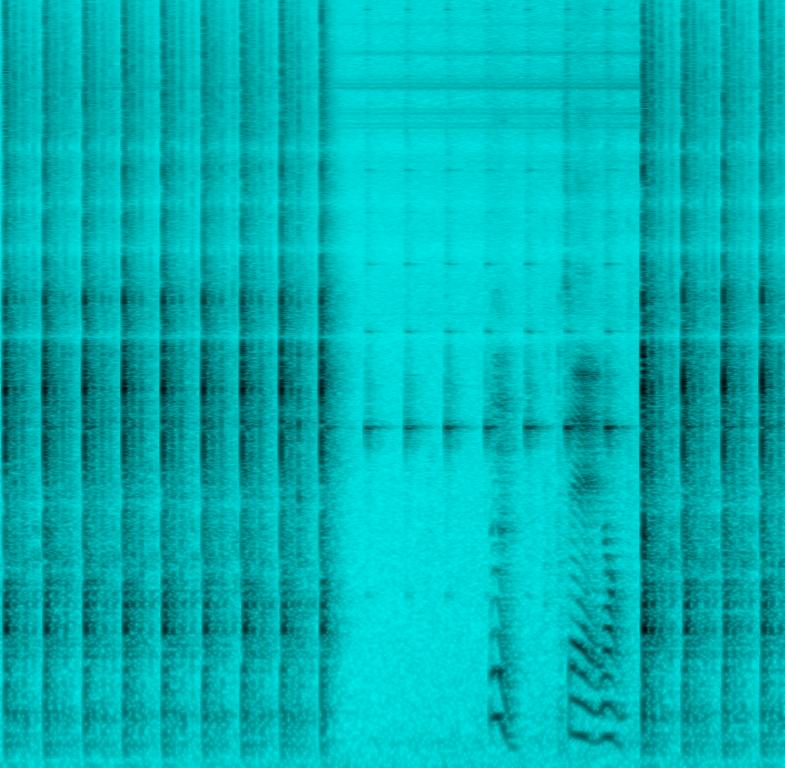
fast tapping in rhythm. The sounds are clicking. There is a metronome sound present as well. The rhythm is regimented.